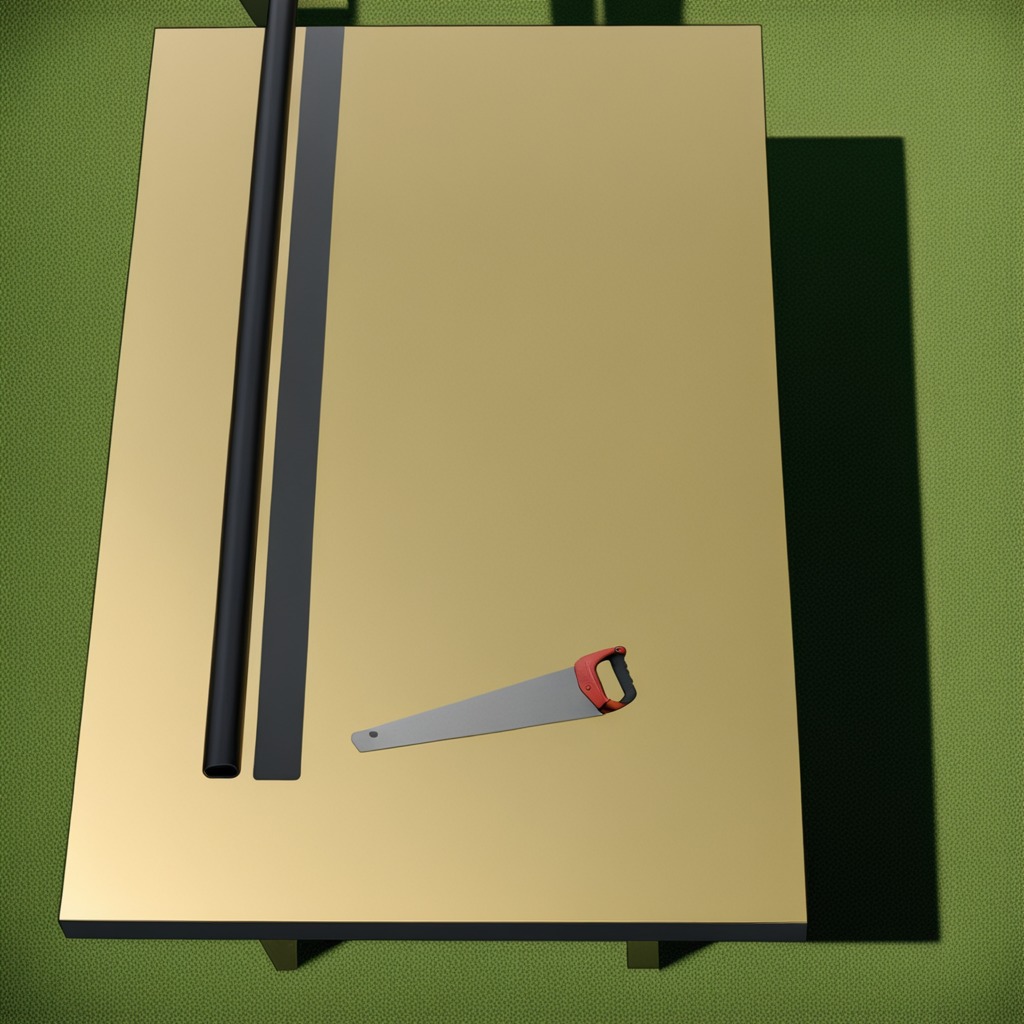
A metal saw is lying on the table.